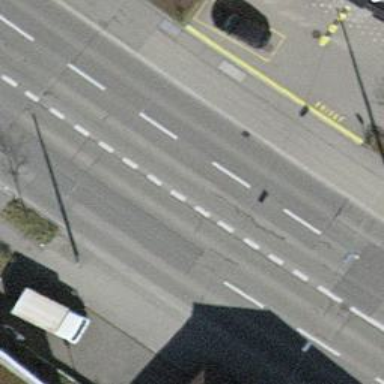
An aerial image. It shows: Asphalt road classified as primary highway. The road has trolley wire for trolley buses.